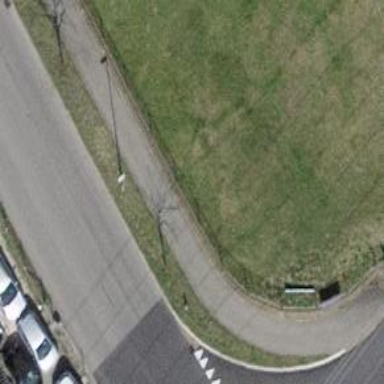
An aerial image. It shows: Sidewalk.